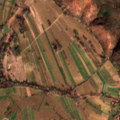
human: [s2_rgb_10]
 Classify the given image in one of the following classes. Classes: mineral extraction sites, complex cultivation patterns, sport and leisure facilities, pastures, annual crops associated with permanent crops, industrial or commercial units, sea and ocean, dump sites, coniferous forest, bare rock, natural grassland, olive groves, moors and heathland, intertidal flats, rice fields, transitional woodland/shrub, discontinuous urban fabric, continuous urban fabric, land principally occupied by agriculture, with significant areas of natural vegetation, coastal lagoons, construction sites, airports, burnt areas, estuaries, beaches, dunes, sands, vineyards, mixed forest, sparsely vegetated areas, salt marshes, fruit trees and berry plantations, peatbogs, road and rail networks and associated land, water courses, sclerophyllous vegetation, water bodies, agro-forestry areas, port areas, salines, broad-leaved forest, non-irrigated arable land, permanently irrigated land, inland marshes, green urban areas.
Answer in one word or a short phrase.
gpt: discontinuous urban fabric, complex cultivation patterns, broad-leaved forest